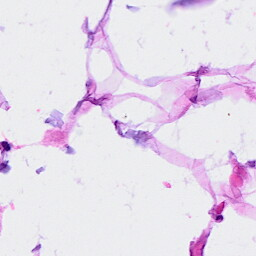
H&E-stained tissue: Breast